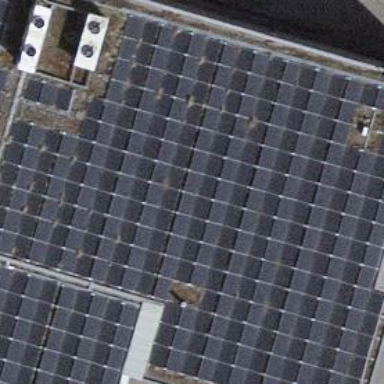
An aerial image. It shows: Solar power generator.